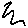
Label: zigzag